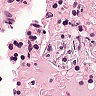
Metastatic tissue present: no